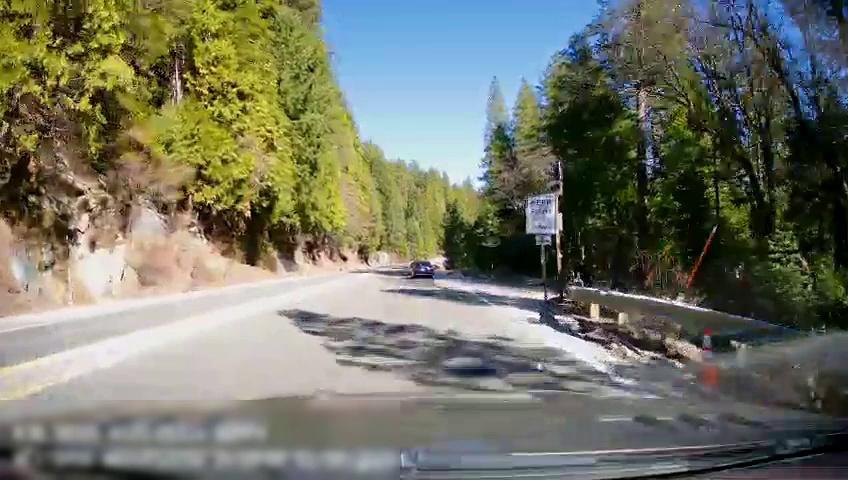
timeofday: Day
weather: Sunny
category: Drivable Space
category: Vehicles | Car
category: Lanes | Opposite Lane
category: Lanes | Current Lane
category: Lanes | Opposite Lane
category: Lanes | Current Lane
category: Traffic | Signs
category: Traffic | Signs